Field crop: tomato
Growth stage: 1
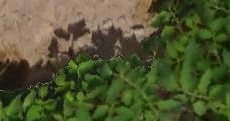
Species: tomato